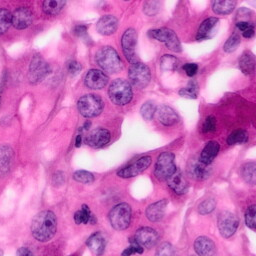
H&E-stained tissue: Pancreatic